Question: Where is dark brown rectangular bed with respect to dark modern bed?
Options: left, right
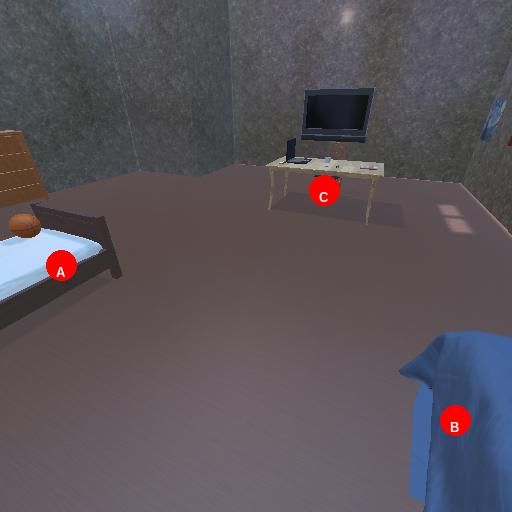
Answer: left